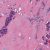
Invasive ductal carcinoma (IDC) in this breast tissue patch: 1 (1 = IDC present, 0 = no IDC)